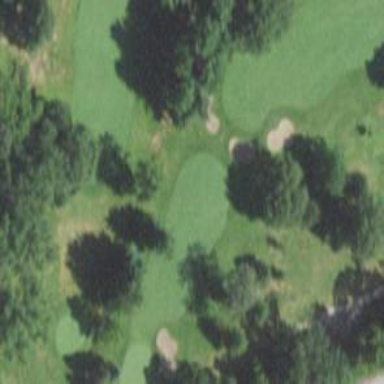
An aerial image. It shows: Golf fairway surrounded by grass.